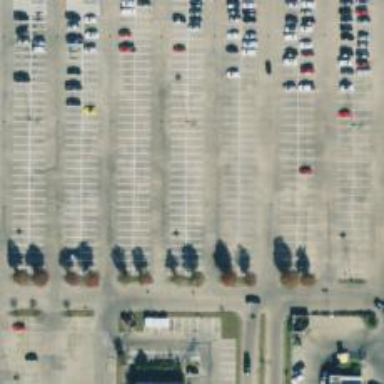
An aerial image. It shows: Parking space.